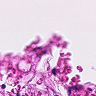
Metastatic tissue present: no